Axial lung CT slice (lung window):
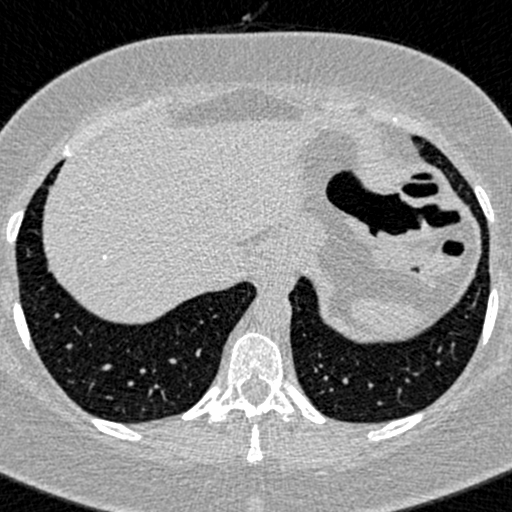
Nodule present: no